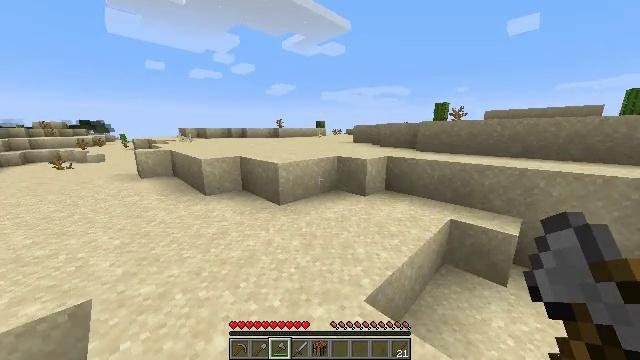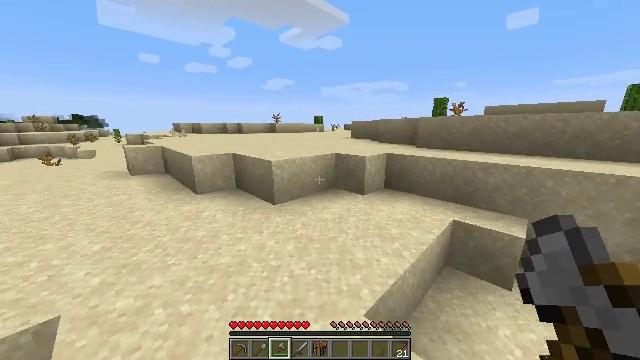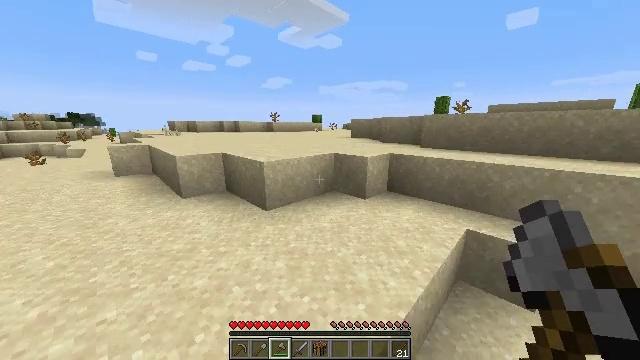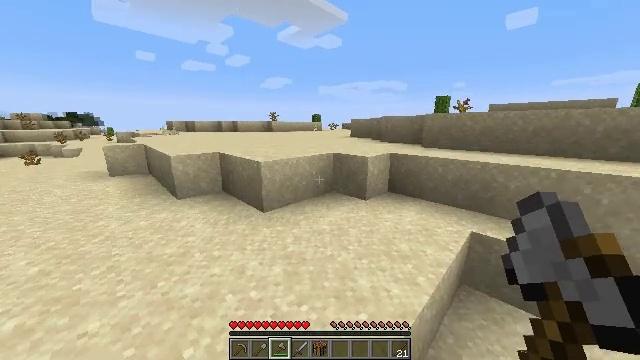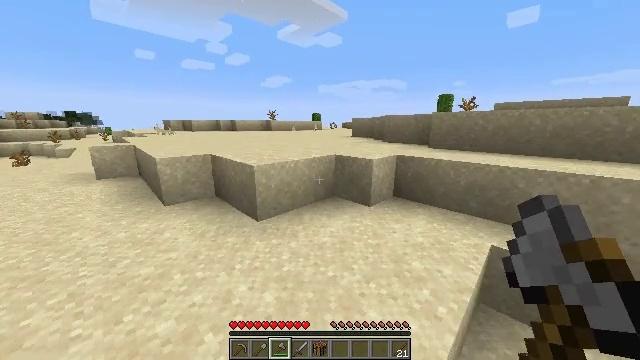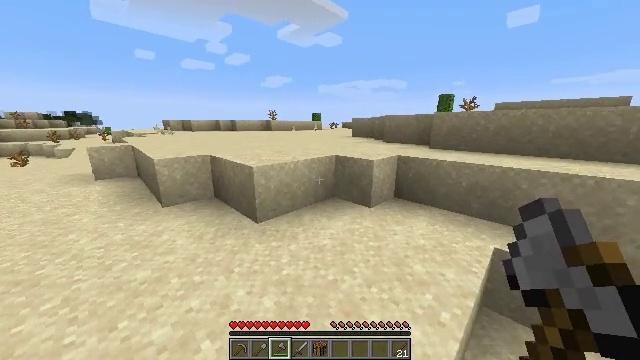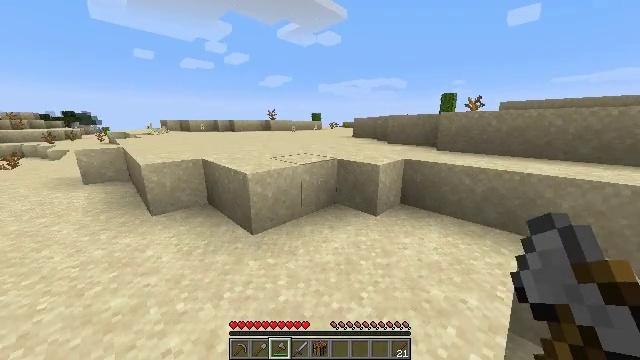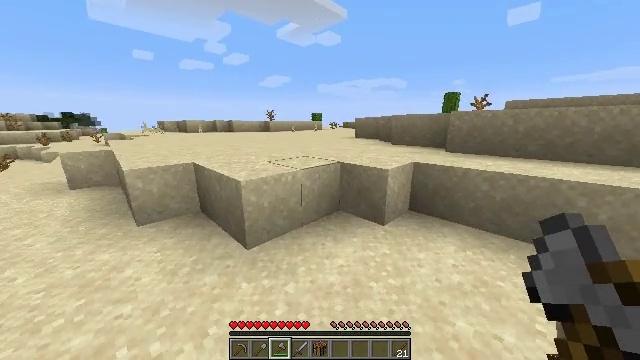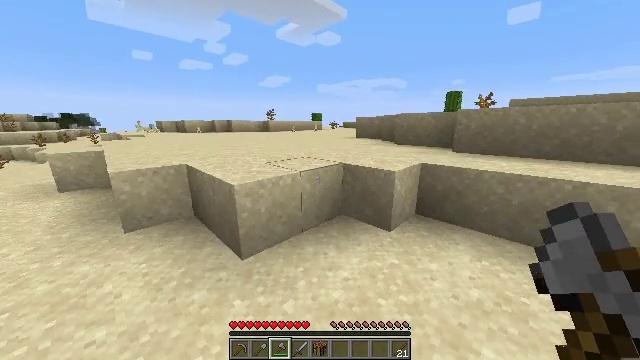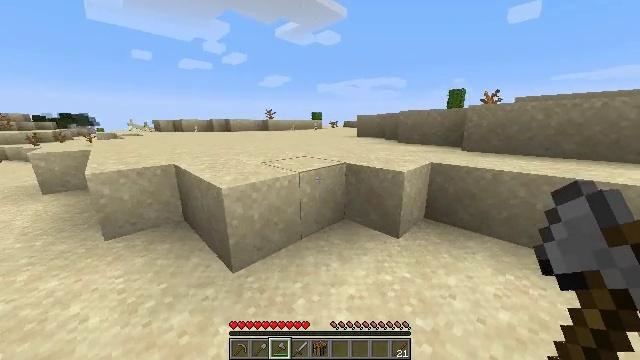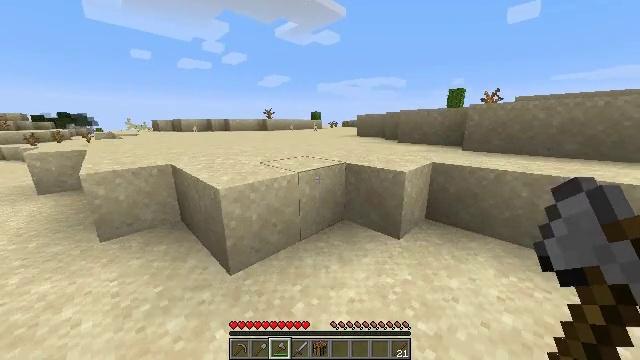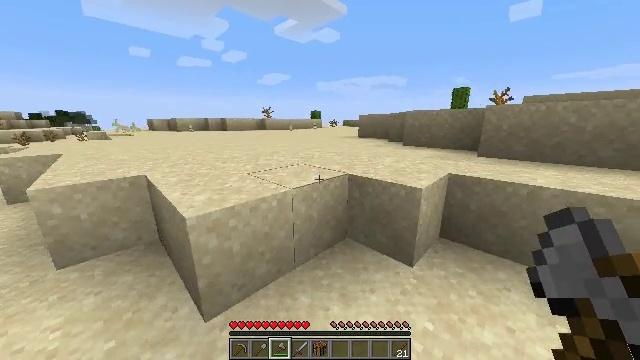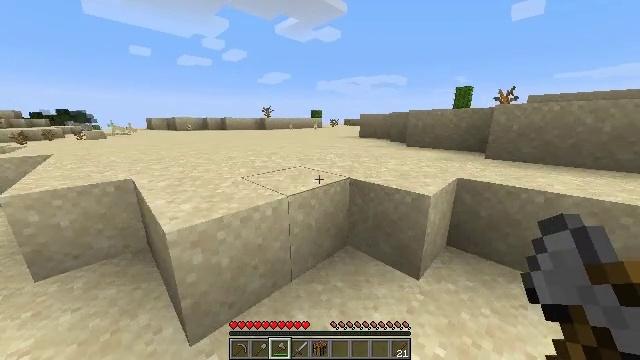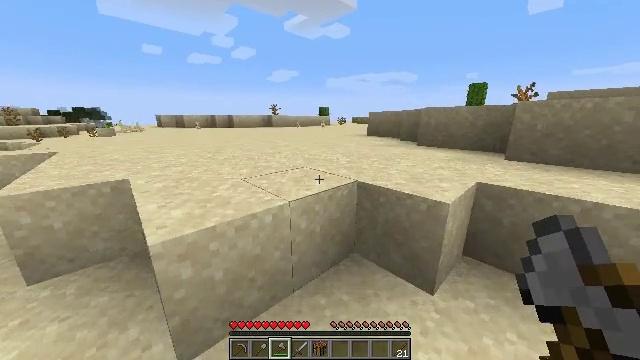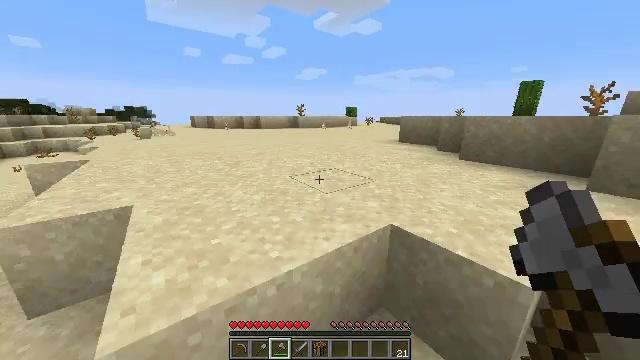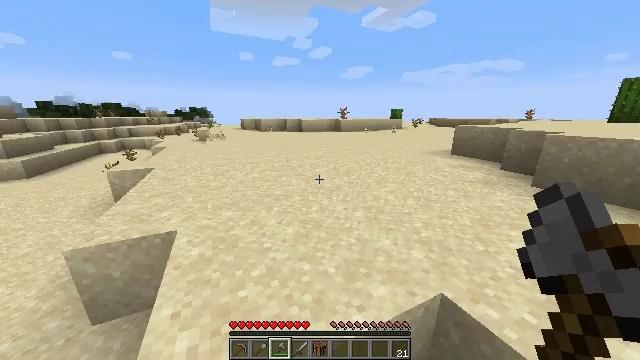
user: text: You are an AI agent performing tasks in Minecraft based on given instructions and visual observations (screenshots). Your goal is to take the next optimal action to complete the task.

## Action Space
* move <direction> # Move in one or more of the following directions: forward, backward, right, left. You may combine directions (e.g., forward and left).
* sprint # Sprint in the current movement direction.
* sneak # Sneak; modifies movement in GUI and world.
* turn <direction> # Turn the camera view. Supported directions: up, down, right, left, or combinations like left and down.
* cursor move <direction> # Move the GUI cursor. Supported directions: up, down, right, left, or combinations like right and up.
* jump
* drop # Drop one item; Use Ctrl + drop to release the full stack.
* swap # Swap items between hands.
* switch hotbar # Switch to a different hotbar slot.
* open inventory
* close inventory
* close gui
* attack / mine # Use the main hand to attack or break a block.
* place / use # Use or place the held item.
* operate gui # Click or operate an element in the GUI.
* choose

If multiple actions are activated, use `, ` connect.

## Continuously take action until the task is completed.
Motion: motion action
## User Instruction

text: Break the hay block to collect it.
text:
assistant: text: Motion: move forward, sprint, turn down
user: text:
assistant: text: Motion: move forward, sprint
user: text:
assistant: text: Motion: move forward, sprint
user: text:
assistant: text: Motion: move forward, sprint
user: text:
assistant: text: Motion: move forward, sprint
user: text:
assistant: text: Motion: move forward, sprint
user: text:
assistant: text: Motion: move forward, sprint
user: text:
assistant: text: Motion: move forward, sprint
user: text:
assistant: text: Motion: move forward, sprint
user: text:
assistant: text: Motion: move forward, sprint
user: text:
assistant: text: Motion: move forward, sprint
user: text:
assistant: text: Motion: move forward, sprint
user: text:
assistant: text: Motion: move forward, sprint, turn left
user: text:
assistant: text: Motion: move forward, sprint, turn left, jump
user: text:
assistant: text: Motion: move forward, sprint, turn left, jump
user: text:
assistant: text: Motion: move forward, sprint, turn left, jump
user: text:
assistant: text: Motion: move forward, sprint, turn left, jump
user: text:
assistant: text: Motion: move forward, sprint, turn left, jump
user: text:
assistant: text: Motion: move forward, sprint, jump
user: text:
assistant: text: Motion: move forward, sprint, jump
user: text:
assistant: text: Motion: move forward, sprint, jump
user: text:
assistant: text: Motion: move forward and move right, sprint, jump
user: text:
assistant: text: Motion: move forward and move right, sprint, jump
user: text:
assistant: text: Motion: move forward and move right, sprint, jump
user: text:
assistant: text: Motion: move forward and move right, sprint, jump
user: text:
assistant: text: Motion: move forward and move right, sprint, jump
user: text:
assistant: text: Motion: move forward and move right, sprint, jump
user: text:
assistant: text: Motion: move forward and move right, sprint, jump
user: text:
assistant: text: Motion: move forward and move right, sprint, jump
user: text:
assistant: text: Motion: move forward and move right, sprint, jump